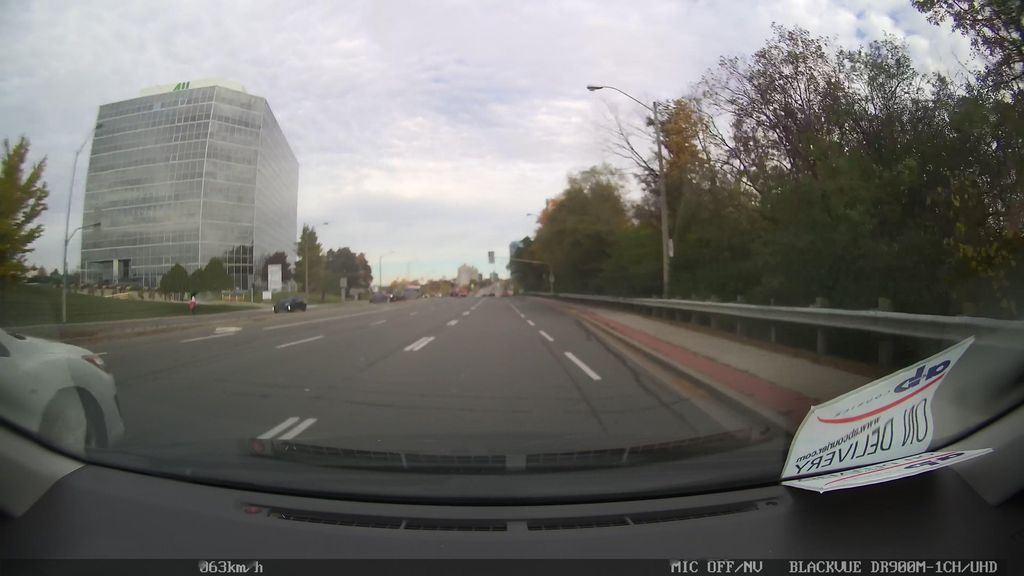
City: toronto